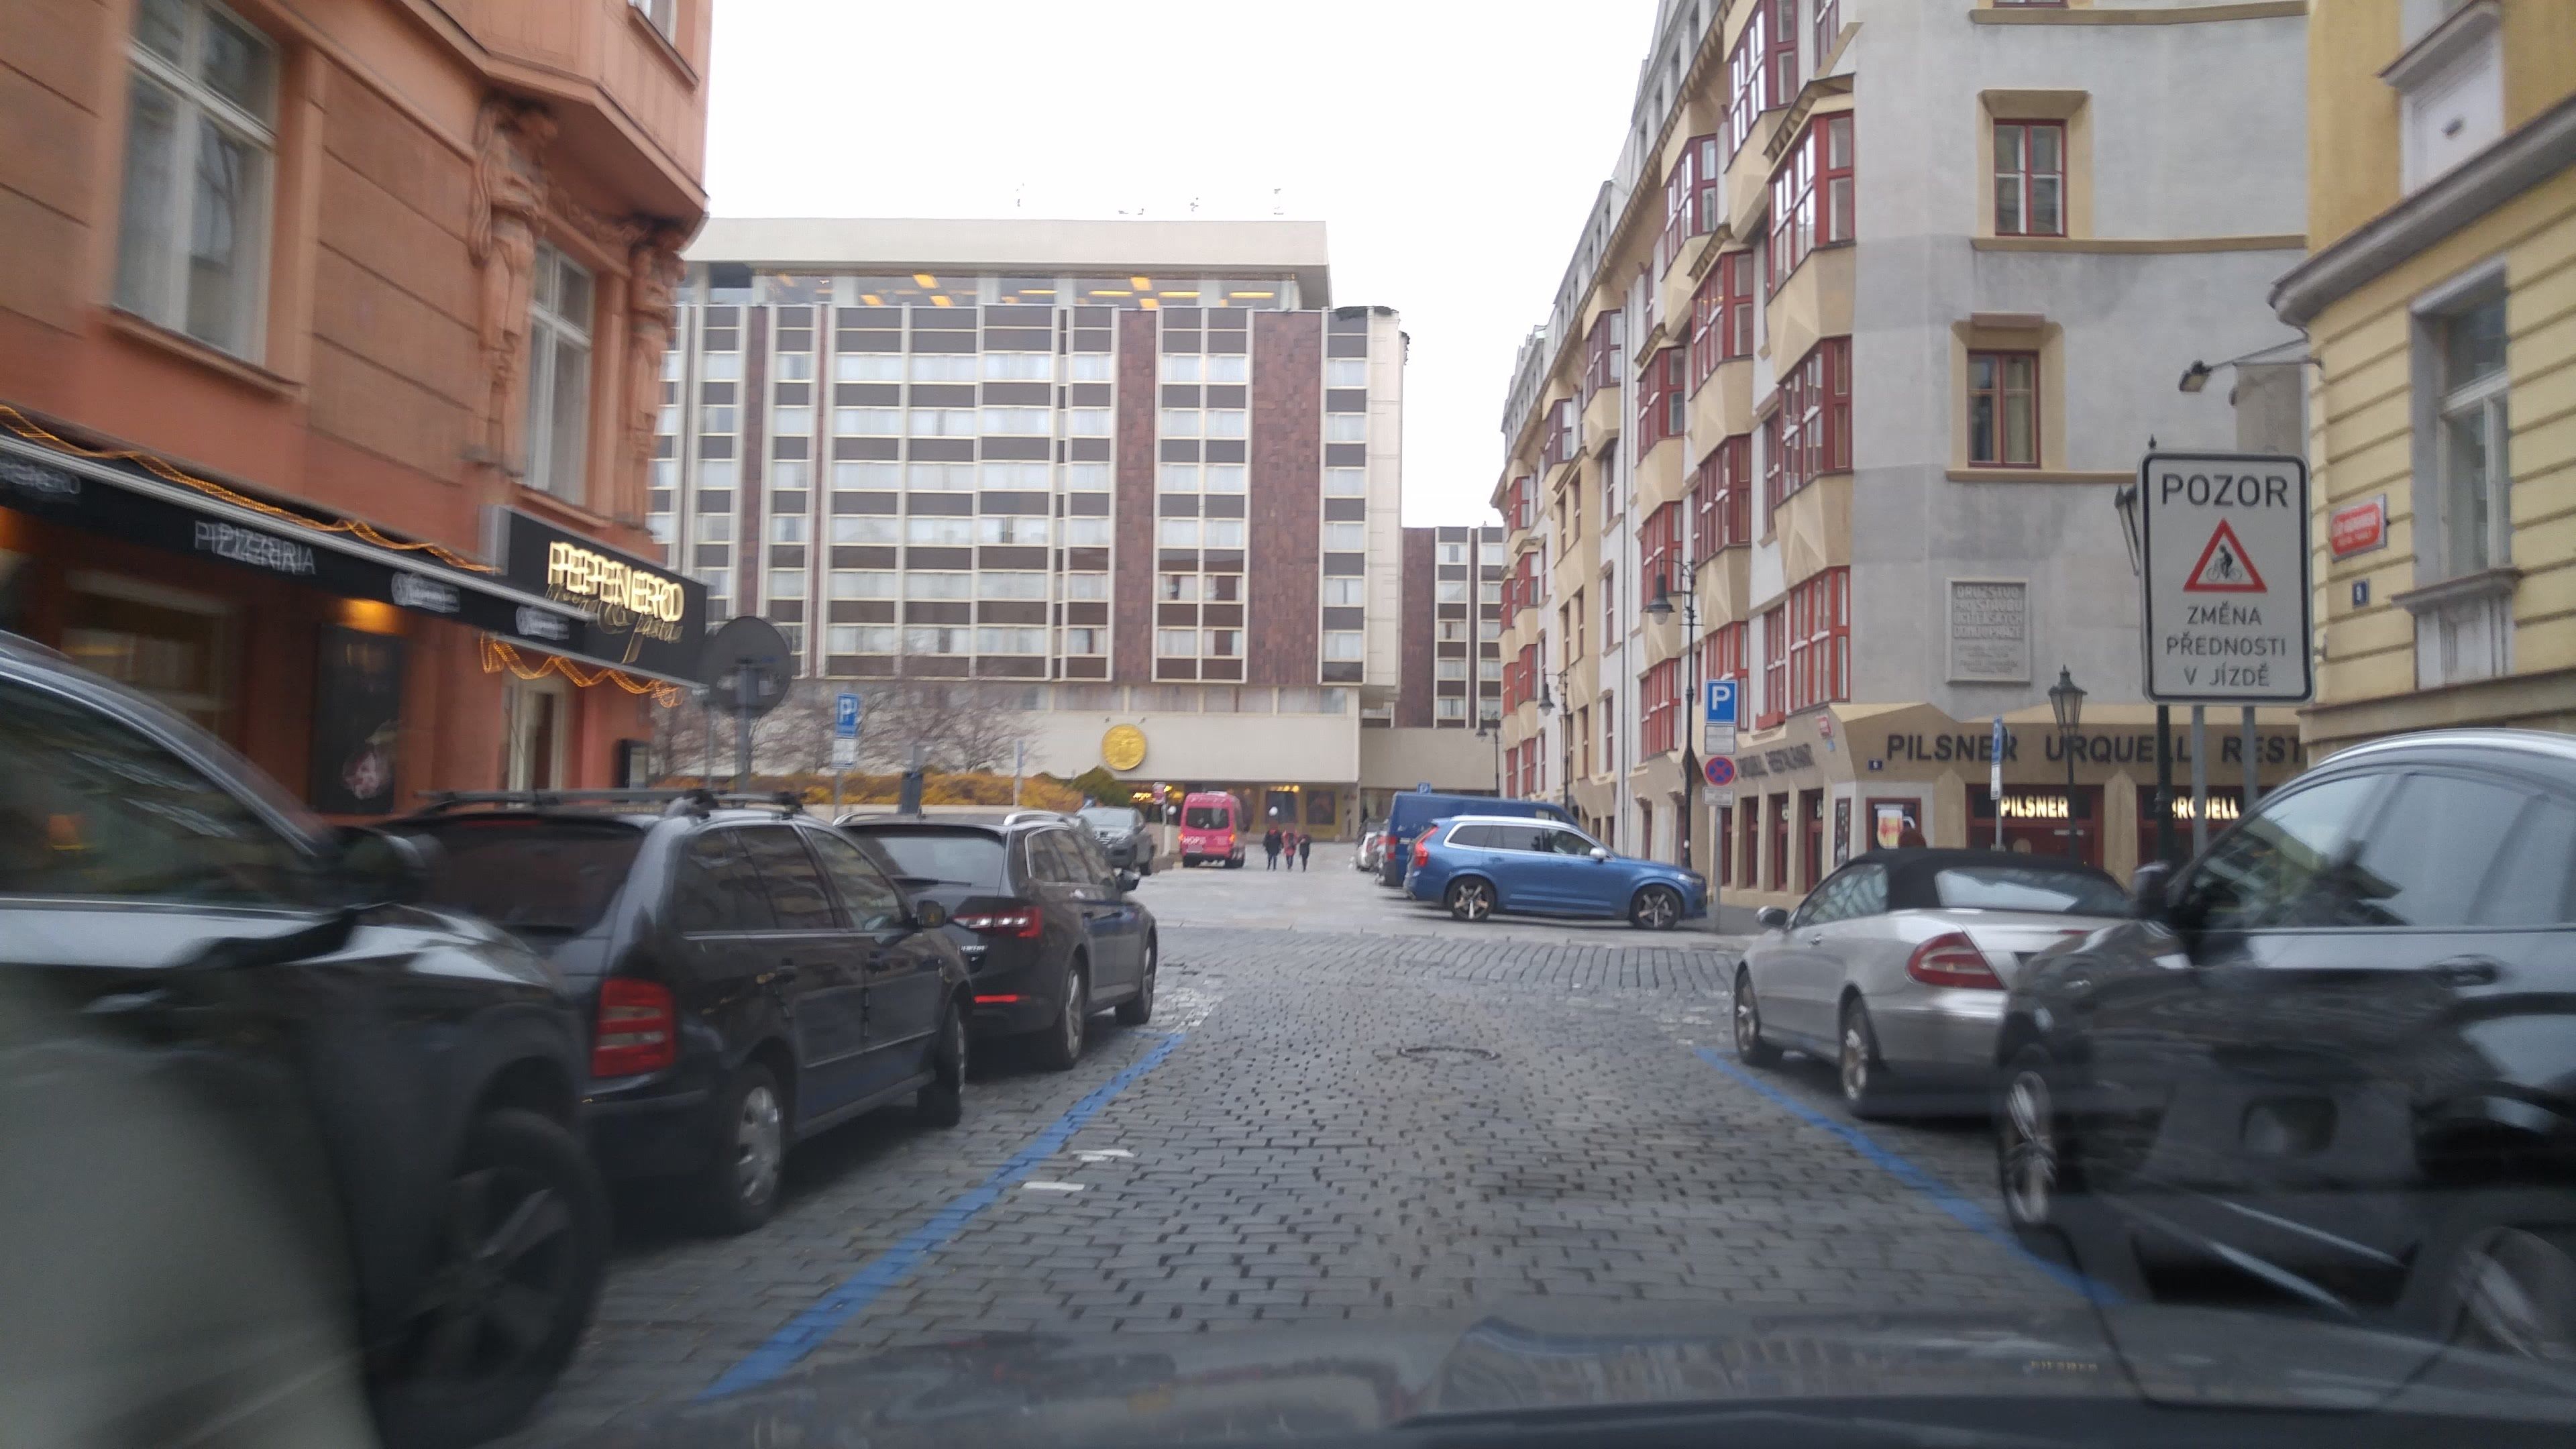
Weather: rainy
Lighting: day
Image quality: good
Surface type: walking surface
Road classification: footway
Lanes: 1
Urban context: urban centre
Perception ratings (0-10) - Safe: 7.39, Lively: 8.62, Beautiful: 8.35, Boring: 1.59, Depressing: 0.95, Wealthy: 6.39